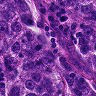
Metastatic tissue present: yes